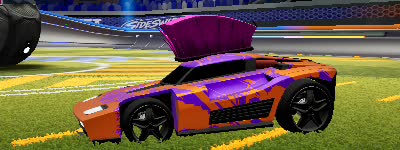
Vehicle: breakout